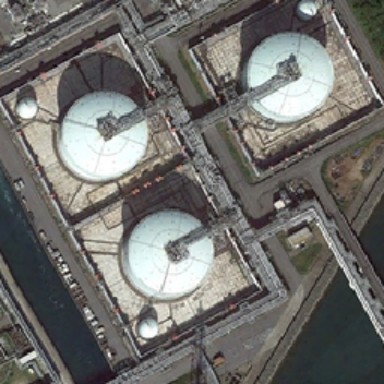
Three large white storage tanks are on the bank of the river .